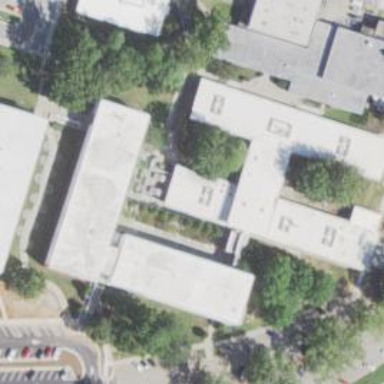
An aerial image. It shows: College building.